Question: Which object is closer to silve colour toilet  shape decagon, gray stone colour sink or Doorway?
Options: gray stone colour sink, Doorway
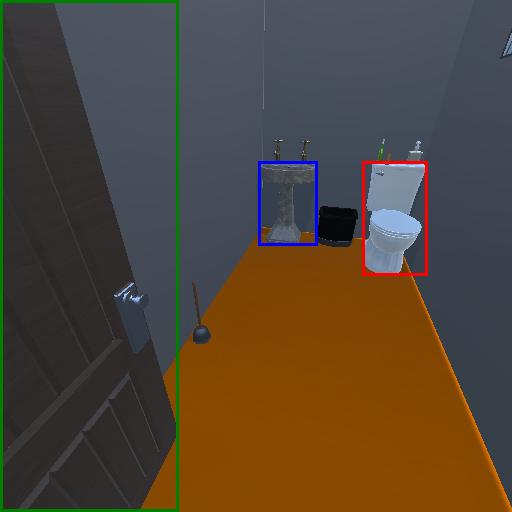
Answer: gray stone colour sink